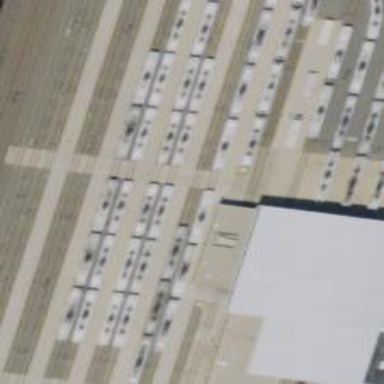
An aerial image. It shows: Light rail yard with electrified contact line. The yard includes building passage tunnel.